Interaction volume radius: 5 \u00c5
Interaction volume height: 20 \u00c5
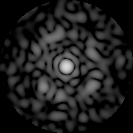
Disorder parameter: 0.8254